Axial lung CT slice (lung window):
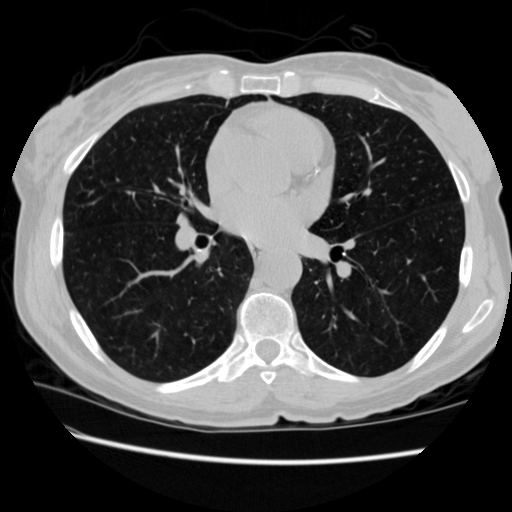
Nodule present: no